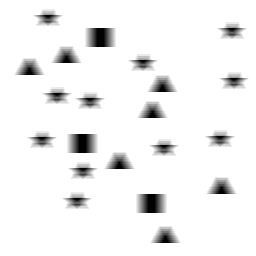
Squares: 3
Triangles: 7
Stars: 11
Total shapes: 21